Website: apple-inc
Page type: review-order
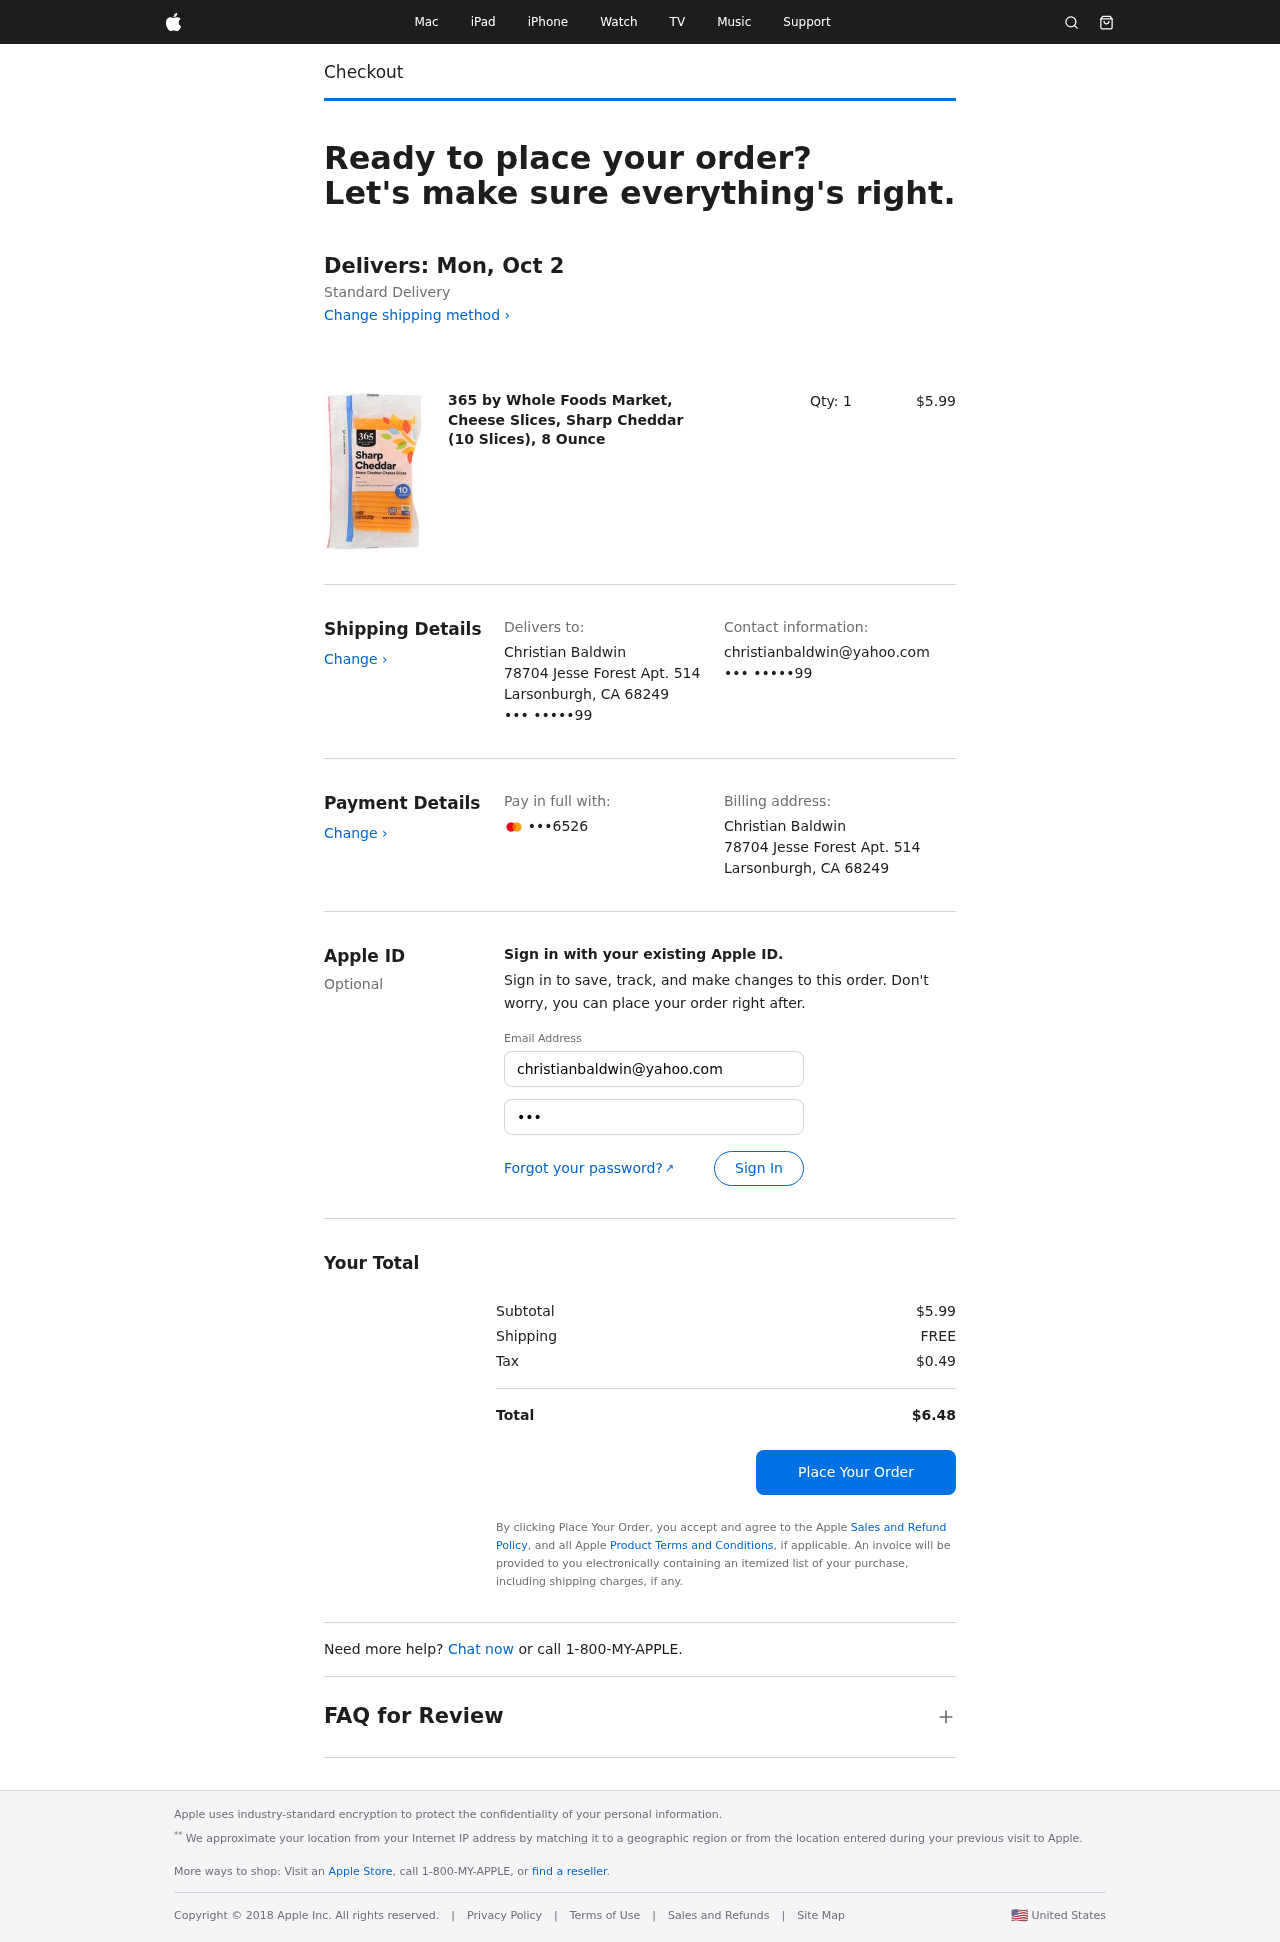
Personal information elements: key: PII_CARD_LAST4
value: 6526
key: PII_CITY_STATE_ZIP
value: Larsonburgh, CA 68249
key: PII_EMAIL3
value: christianbaldwin@yahoo.com
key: PII_FULLNAME
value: Christian Baldwin
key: PII_PHONE_SUFFIX
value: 99
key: PII_STREET
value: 78704 Jesse Forest Apt. 514
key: PII_EMAIL2
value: christianbaldwin@yahoo.com
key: PII_PHONE_SUFFIX2
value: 99
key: PII_FULLNAME2
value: Christian Baldwin
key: PII_STREET2
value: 78704 Jesse Forest Apt. 514
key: PII_CITY_STATE_ZIP2
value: Larsonburgh, CA 68249
Product elements: key: PRODUCT1_NAME
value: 365 by Whole Foods Market, Cheese Slices, Sharp Cheddar (10 Slices), 8 Ounce
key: PRODUCT1_PRICE
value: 5.99
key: PRODUCT1_QUANTITY
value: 1
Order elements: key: ORDER_DELIVERY_DATE
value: Delivers: Mon, Oct 2
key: ORDER_SUBTOTAL
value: $5.99
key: ORDER_SHIPPING_COST
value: FREE
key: ORDER_TAX
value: $0.49
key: ORDER_TOTAL
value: $6.48